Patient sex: M
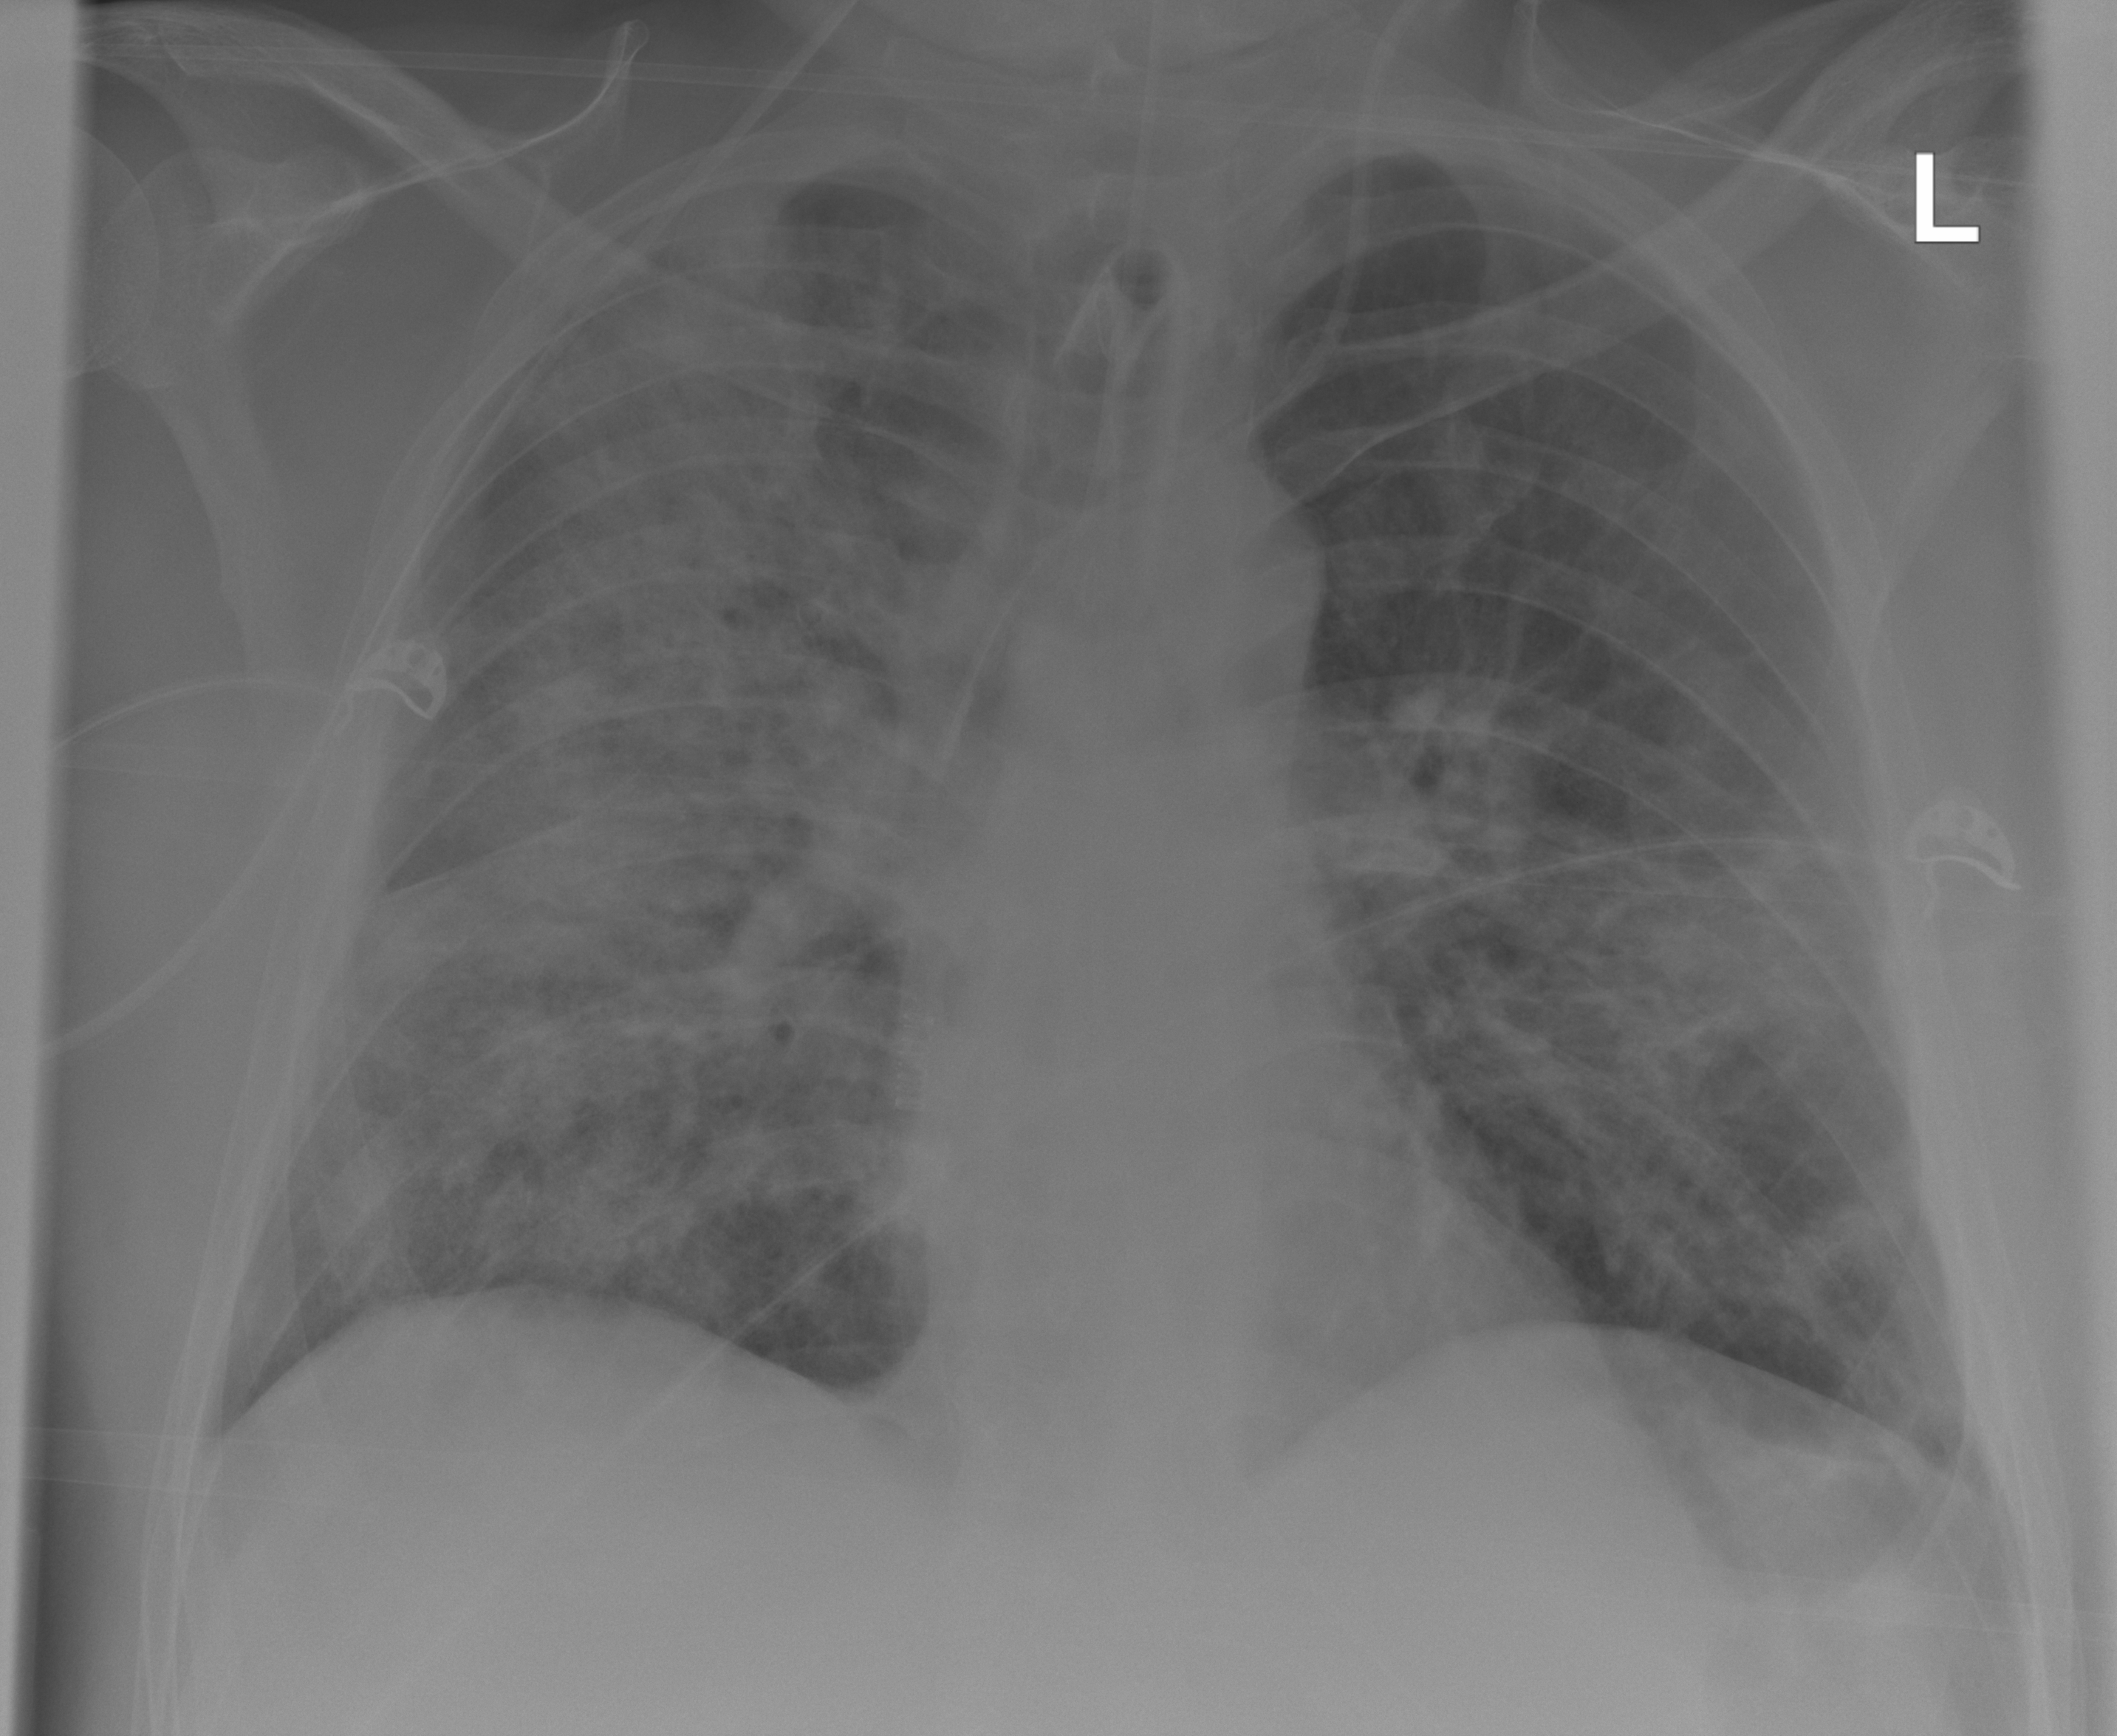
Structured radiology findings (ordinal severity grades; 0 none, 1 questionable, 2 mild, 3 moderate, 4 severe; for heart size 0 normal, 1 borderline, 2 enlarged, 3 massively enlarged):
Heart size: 1
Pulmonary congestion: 0
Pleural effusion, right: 0
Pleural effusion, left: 0
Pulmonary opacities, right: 3
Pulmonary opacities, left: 2
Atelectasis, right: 3
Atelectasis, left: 2